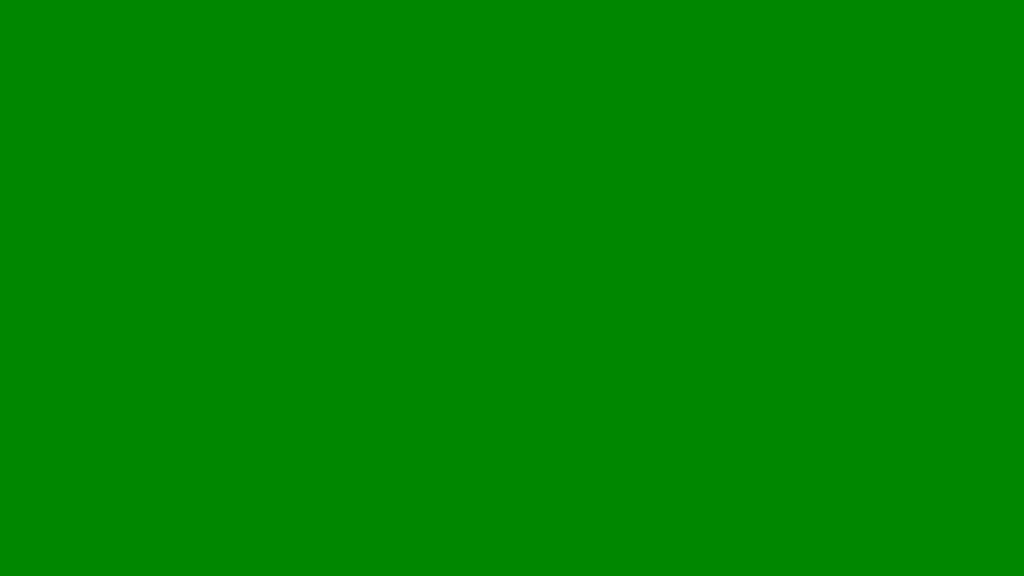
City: charlottetown